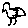
Label: bird